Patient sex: M
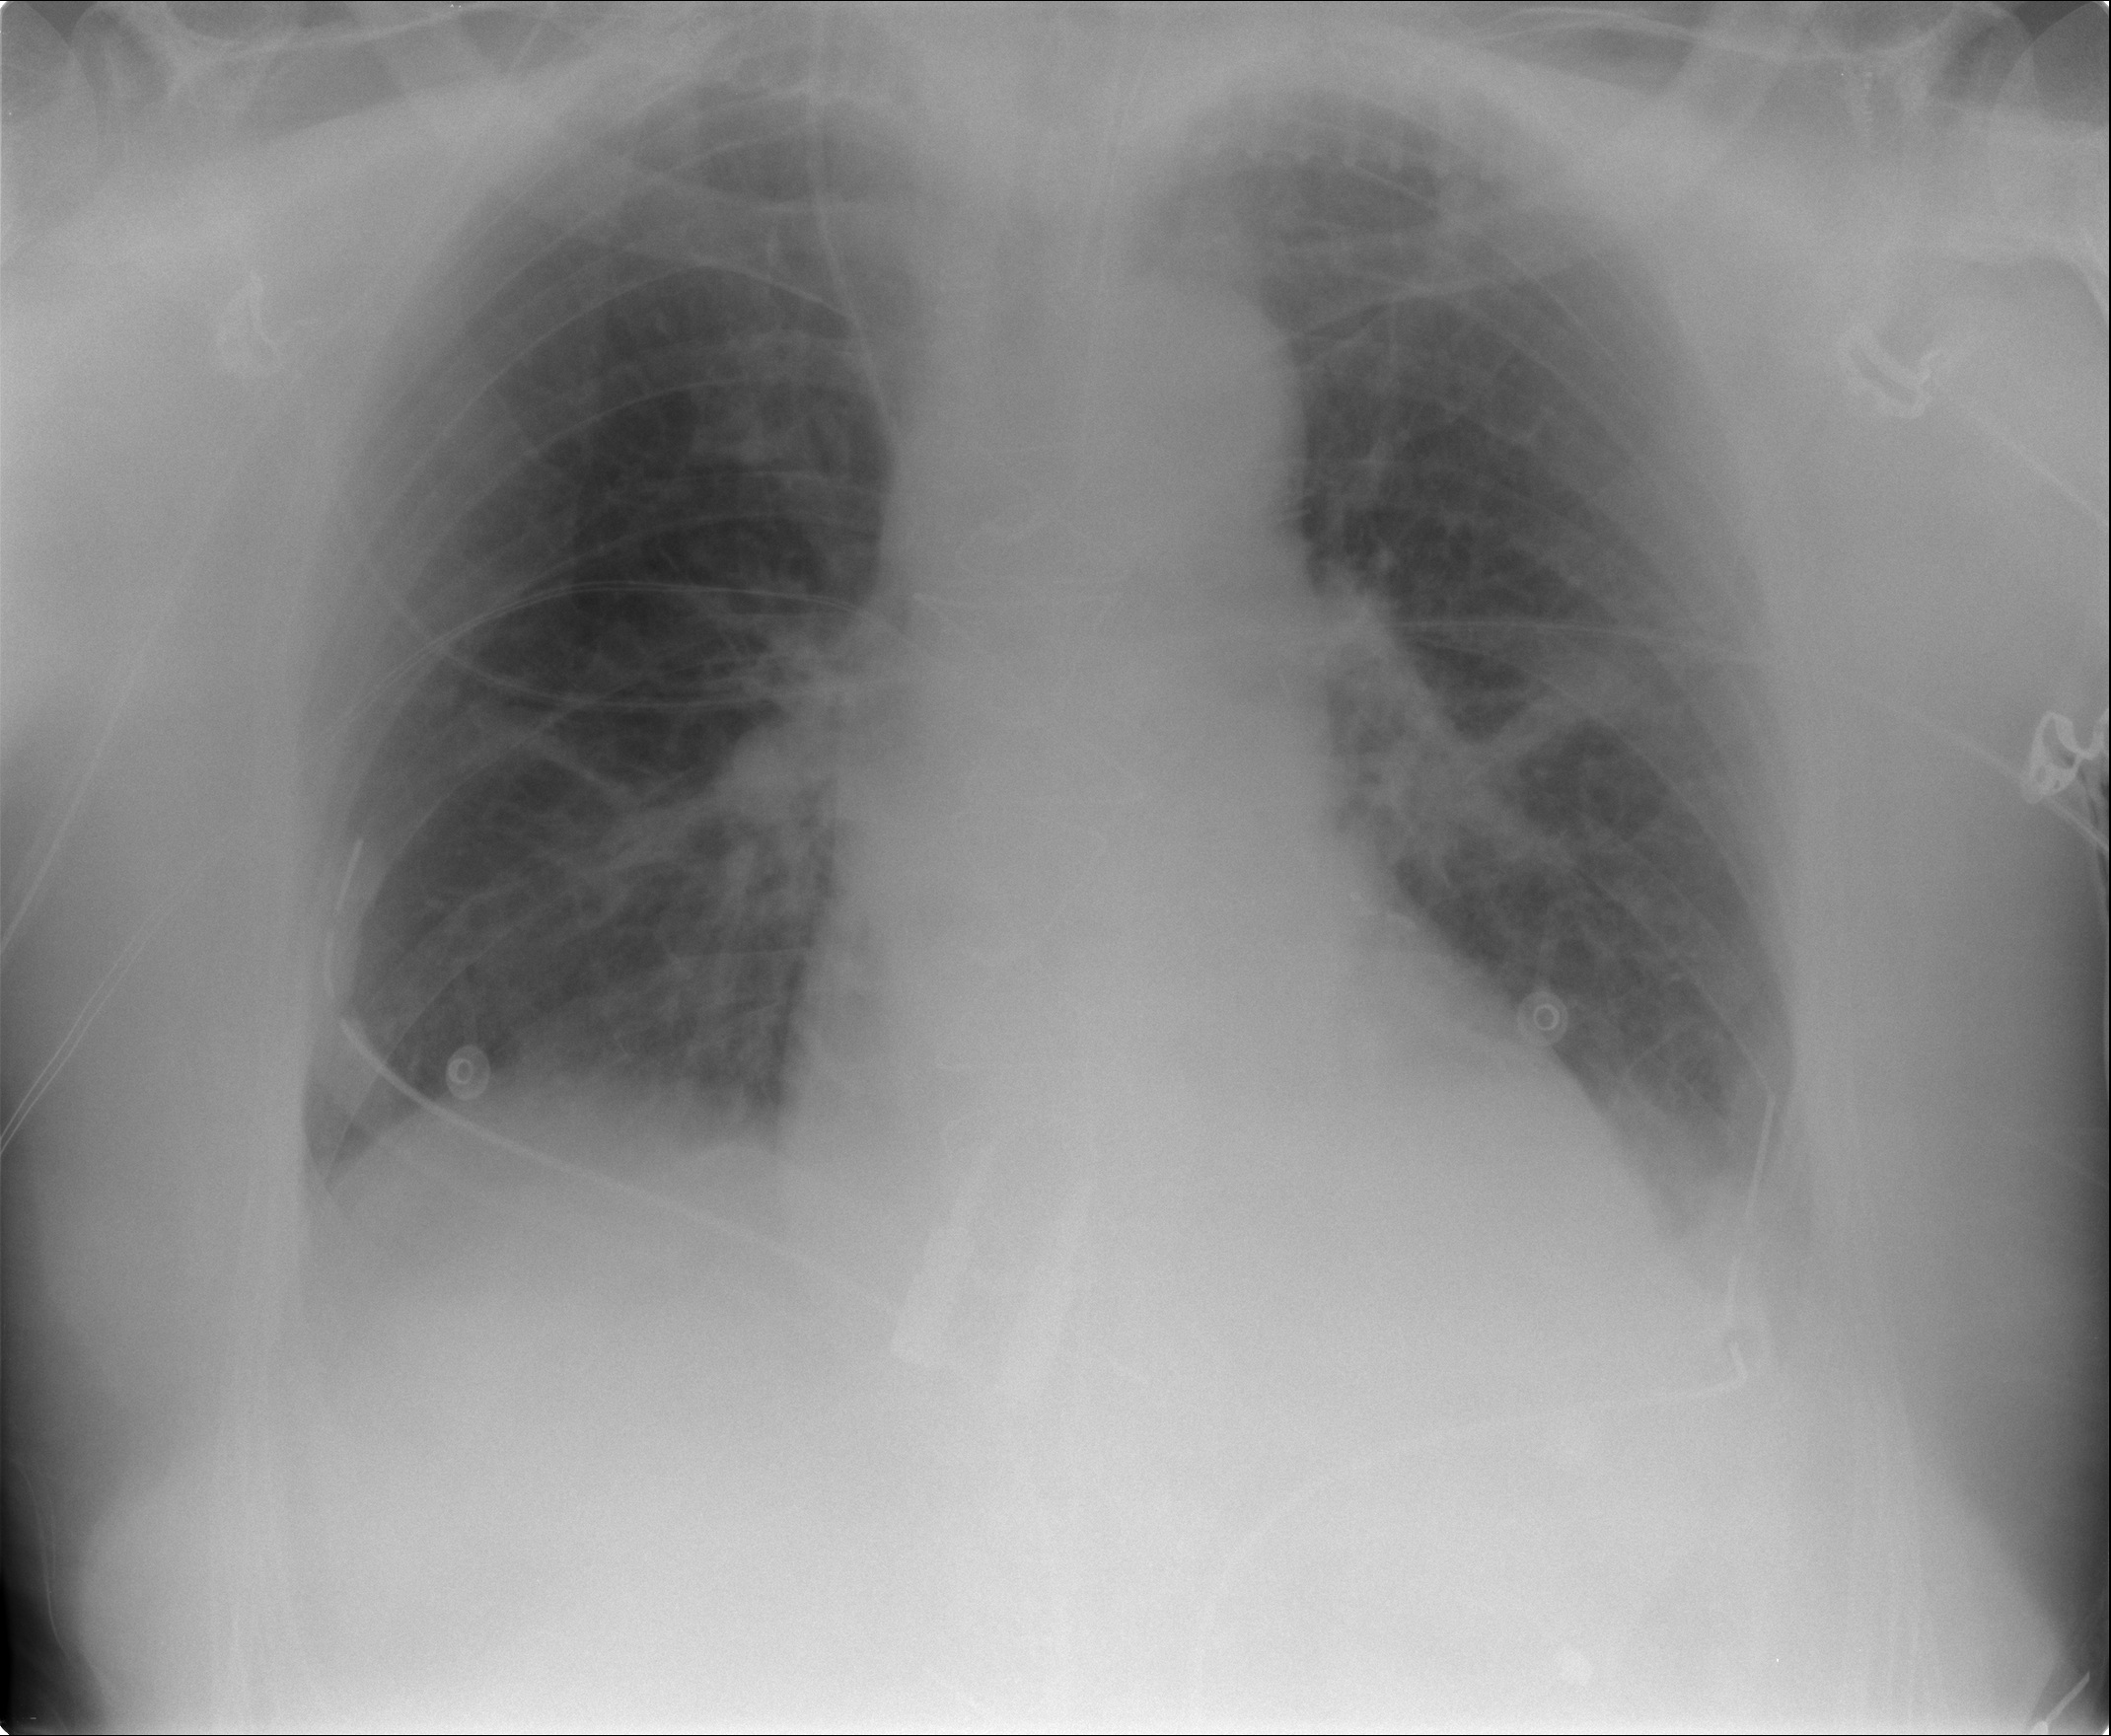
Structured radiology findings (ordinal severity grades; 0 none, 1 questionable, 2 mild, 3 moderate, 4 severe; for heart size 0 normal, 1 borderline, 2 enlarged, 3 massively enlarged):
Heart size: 2
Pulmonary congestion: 2
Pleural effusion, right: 0
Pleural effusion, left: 2
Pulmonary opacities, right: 0
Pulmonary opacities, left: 2
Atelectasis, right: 0
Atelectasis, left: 2